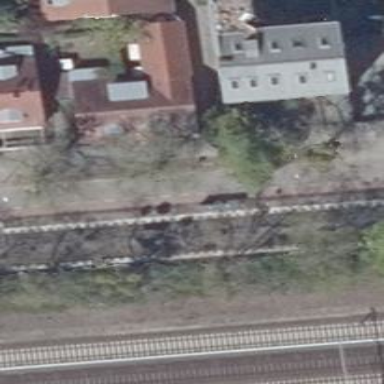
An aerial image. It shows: Tram stop position for public transport.